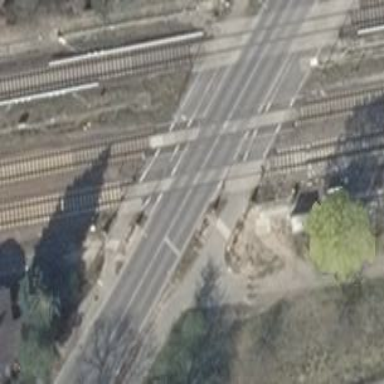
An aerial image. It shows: Railway crossing with full barrier.